Aerial crown-view tile of a tropical tree (Barro Colorado Island, Panama), acquired 20240813:
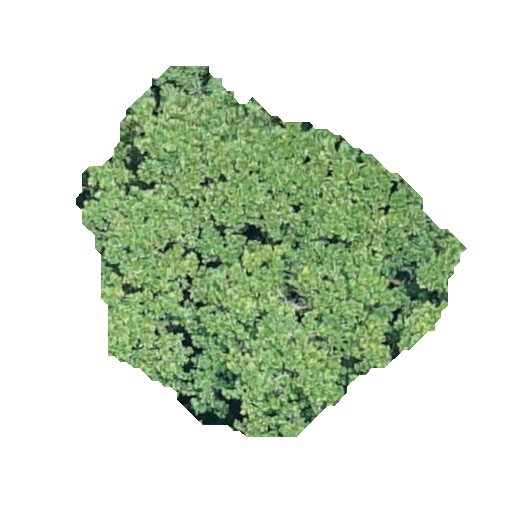
Species: Anacardium excelsum
GBIF accepted scientific name: Anacardium excelsum
Crown area: 139.12 m²